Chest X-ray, PA view. Patient: 70 years old, sex M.
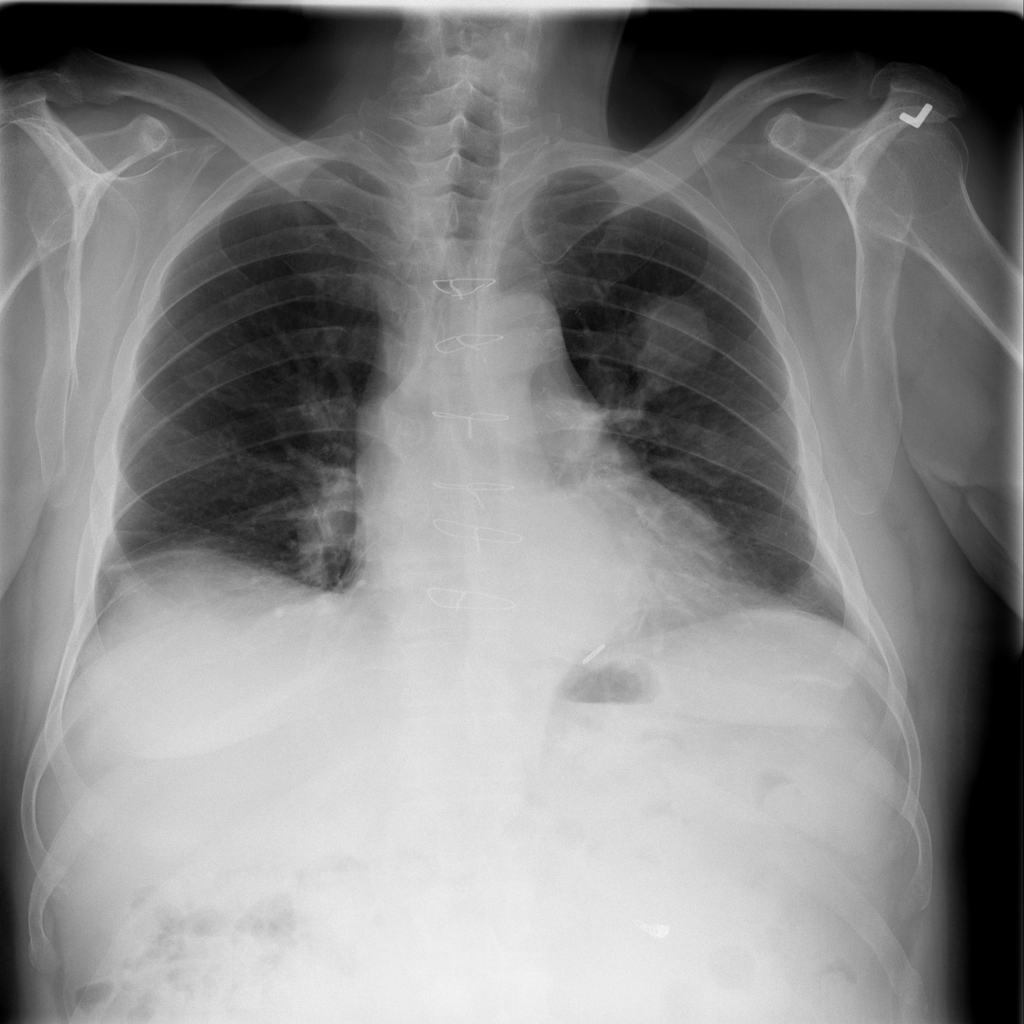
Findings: Atelectasis, Mass